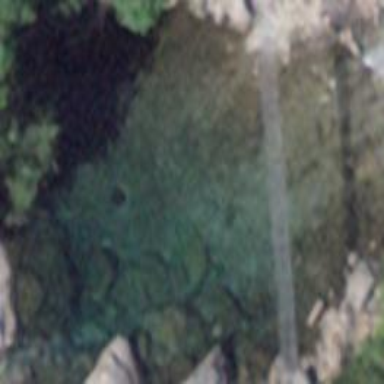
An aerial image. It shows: Stream flowing through pool of water in natural setting.